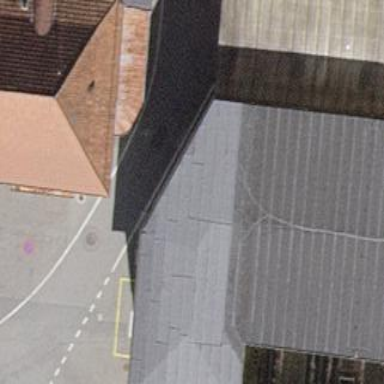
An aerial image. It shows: View of roof of building.